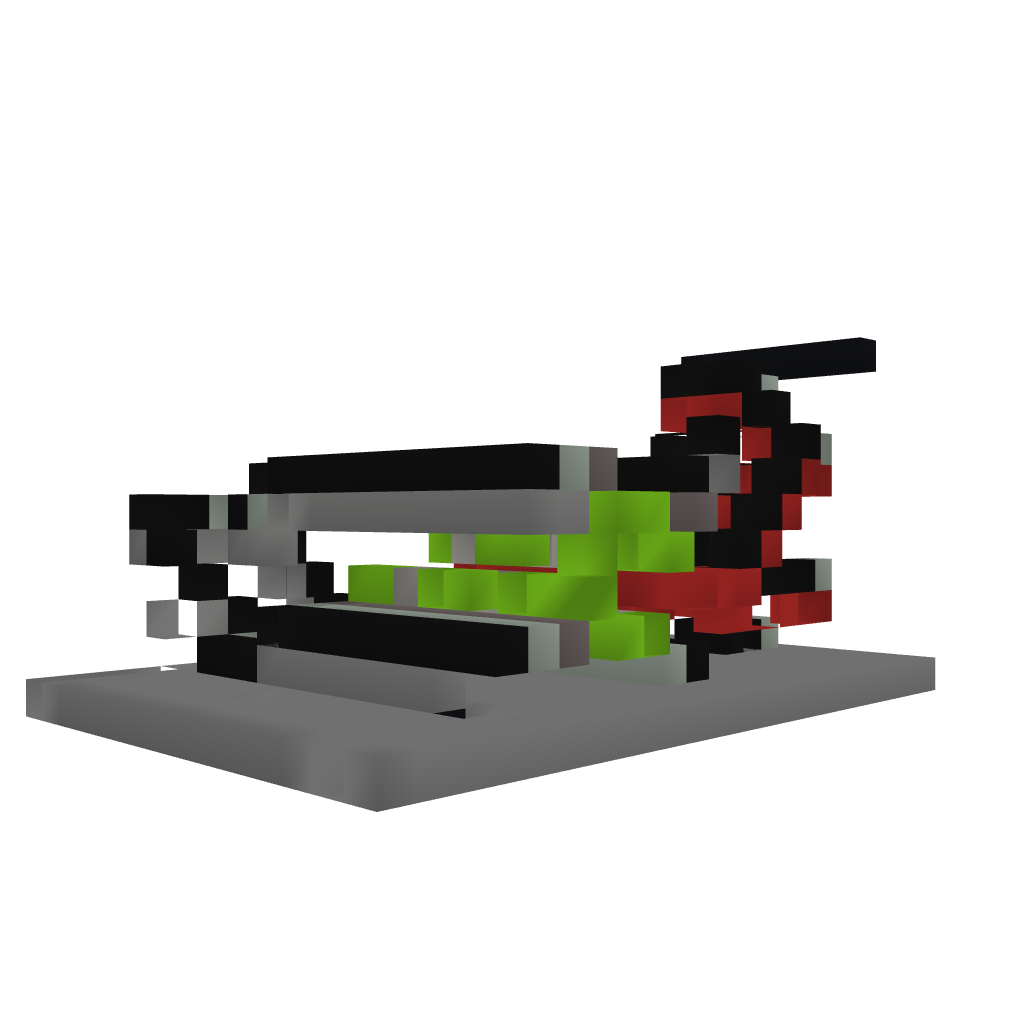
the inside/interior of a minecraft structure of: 9-0 Countdown